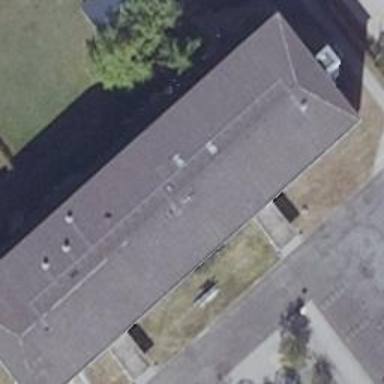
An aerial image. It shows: School building.